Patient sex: M
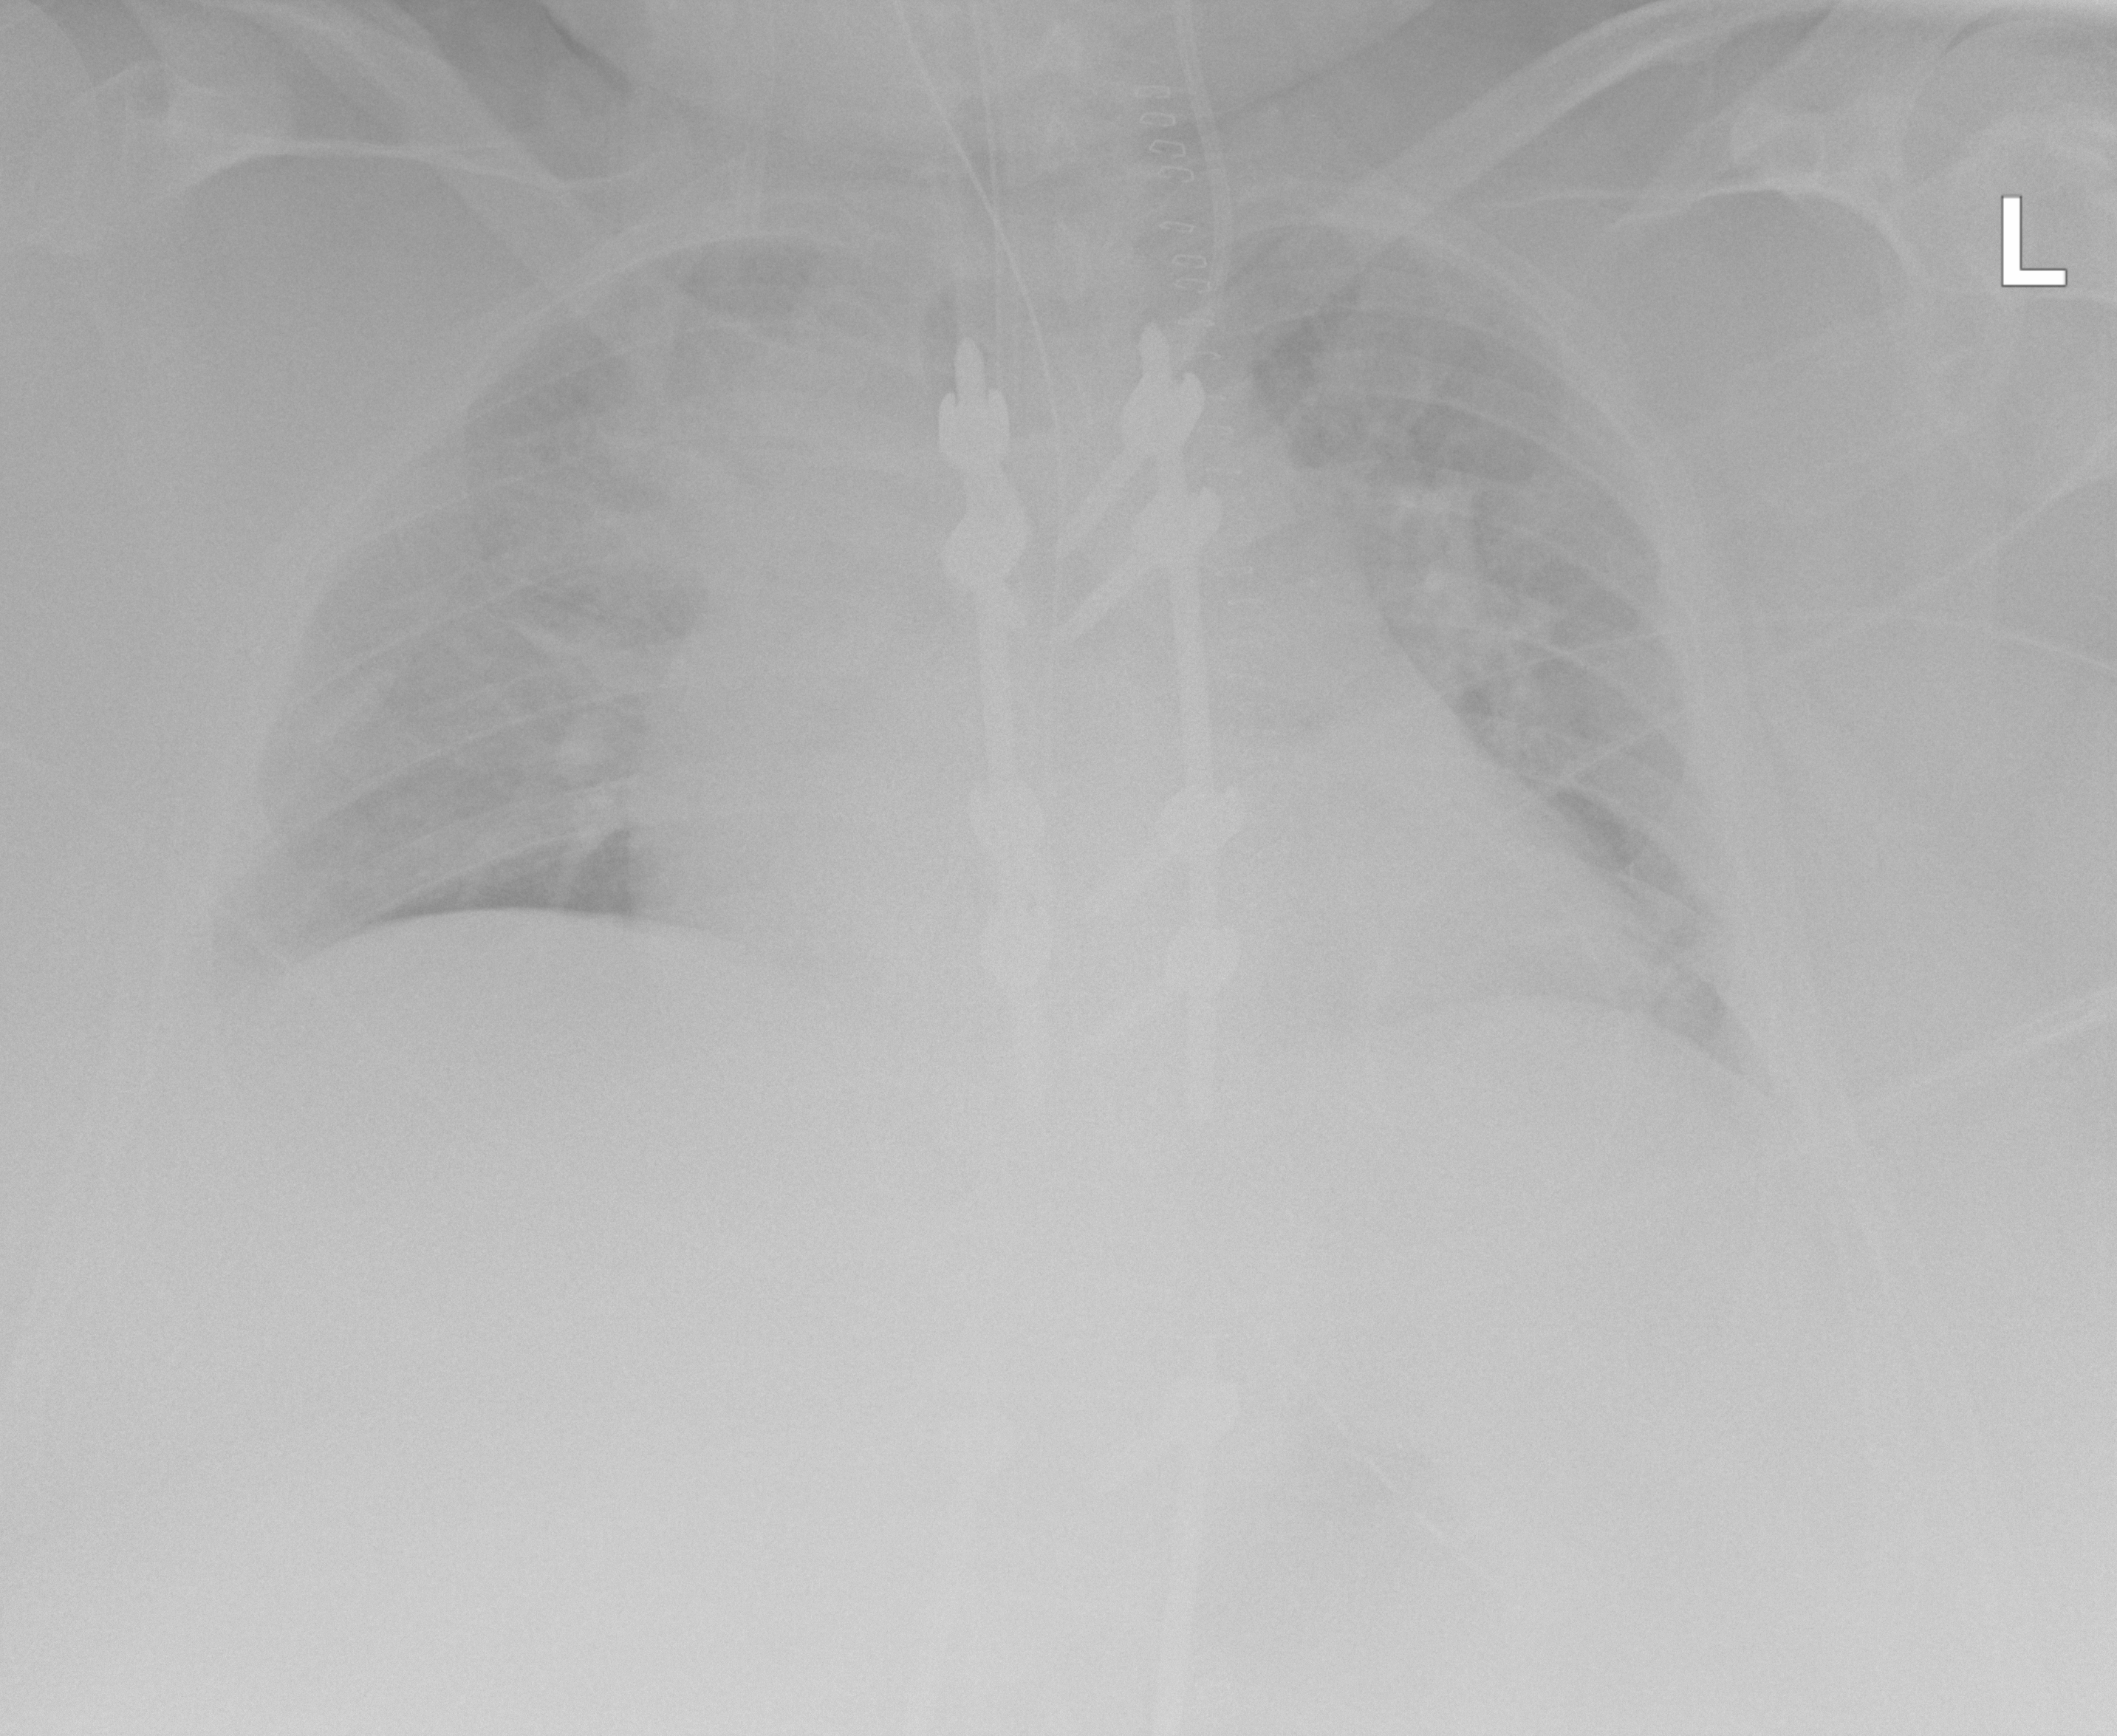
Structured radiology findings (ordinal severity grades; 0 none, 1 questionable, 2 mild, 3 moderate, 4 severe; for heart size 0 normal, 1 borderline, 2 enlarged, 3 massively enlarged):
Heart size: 2
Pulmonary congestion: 2
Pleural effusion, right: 2
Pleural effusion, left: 0
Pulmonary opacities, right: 2
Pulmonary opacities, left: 2
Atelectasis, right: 2
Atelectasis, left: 2